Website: walmart
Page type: address-validator
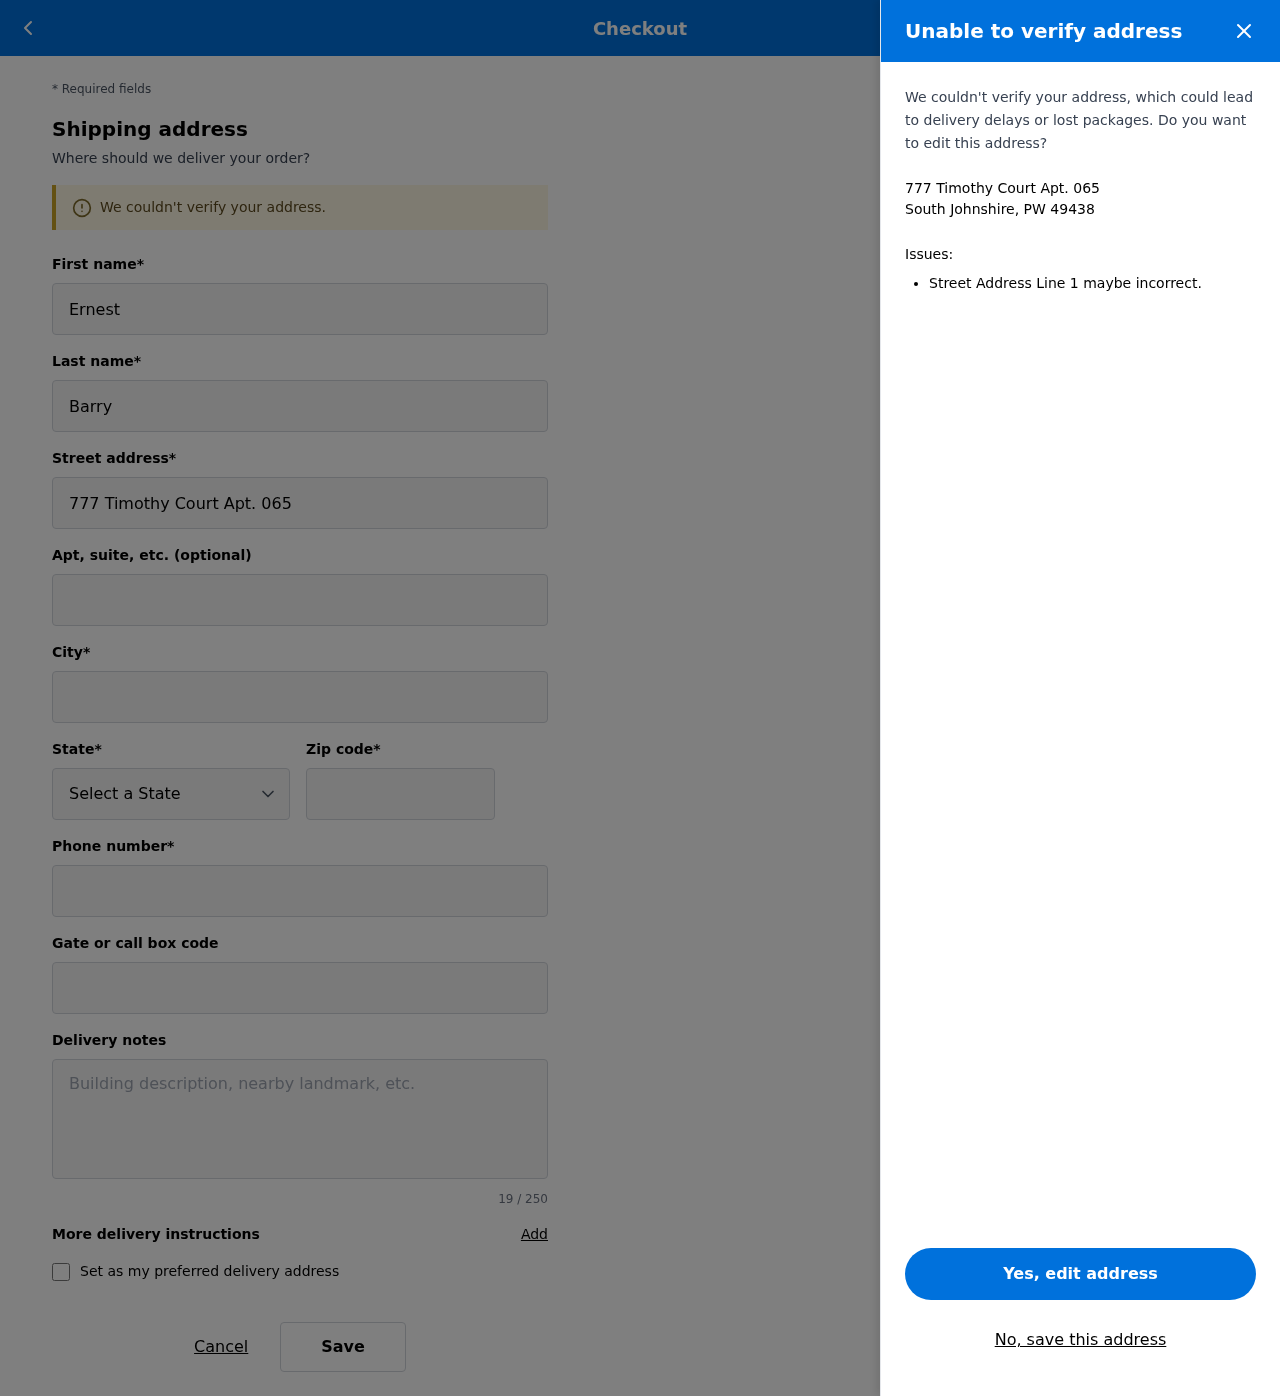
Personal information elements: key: PII_CITY_STATE_ZIP
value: South Johnshire, PW 49438
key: PII_DELIVERY_INSTRUCTIONS
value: Leave at back porch
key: PII_STATE_ABBR
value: PW
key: PII_STREET
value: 777 Timothy Court Apt. 065
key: PII_FIRSTNAME
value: Ernest
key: PII_LASTNAME
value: Barry
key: PII_CITY
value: South Johnshire
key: PII_POSTCODE
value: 49438
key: PII_PHONE
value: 5897578387
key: PII_SECURITY_CODE
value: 64NC